Question: Red: Window
Black: table
How to change the CSS make the green and blue div wrap the table?
*do not change the width of div

Live: <URL> ''
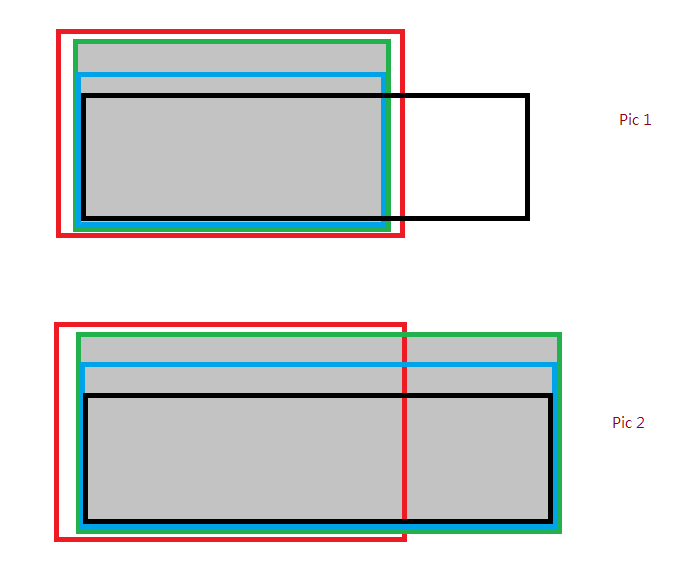
Answer: You shouldn't specify the width of the wrapping divs (and put them 'inline-block'):
'''
.green{
display: inline-block;
height:200px;
background-color:#0C0;
}
'''
If you DO specify the width (like 98%) in your example, it won't wrap the table fully but only 98% of it.
Thanks to Paulie, here is a JSfiddle : <URL>
Also, 'display: table;' would work as well, you have to chose which one is the most semantically correct i guess, if there is no other difference in behavior.